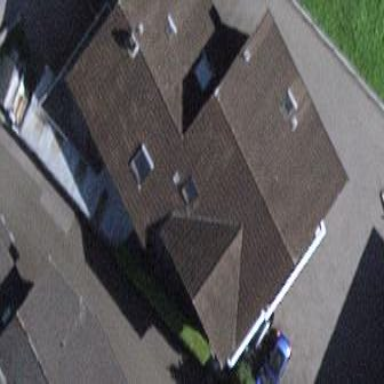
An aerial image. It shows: Semi-detached house.